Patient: sex M, age 74
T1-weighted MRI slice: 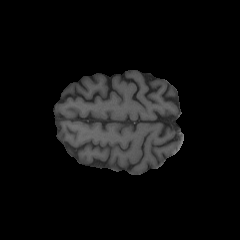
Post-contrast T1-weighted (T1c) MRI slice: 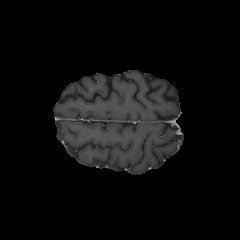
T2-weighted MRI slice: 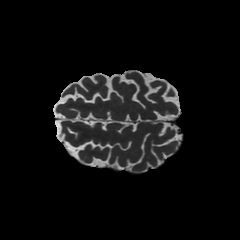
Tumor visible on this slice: no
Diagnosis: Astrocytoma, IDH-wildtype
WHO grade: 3